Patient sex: M
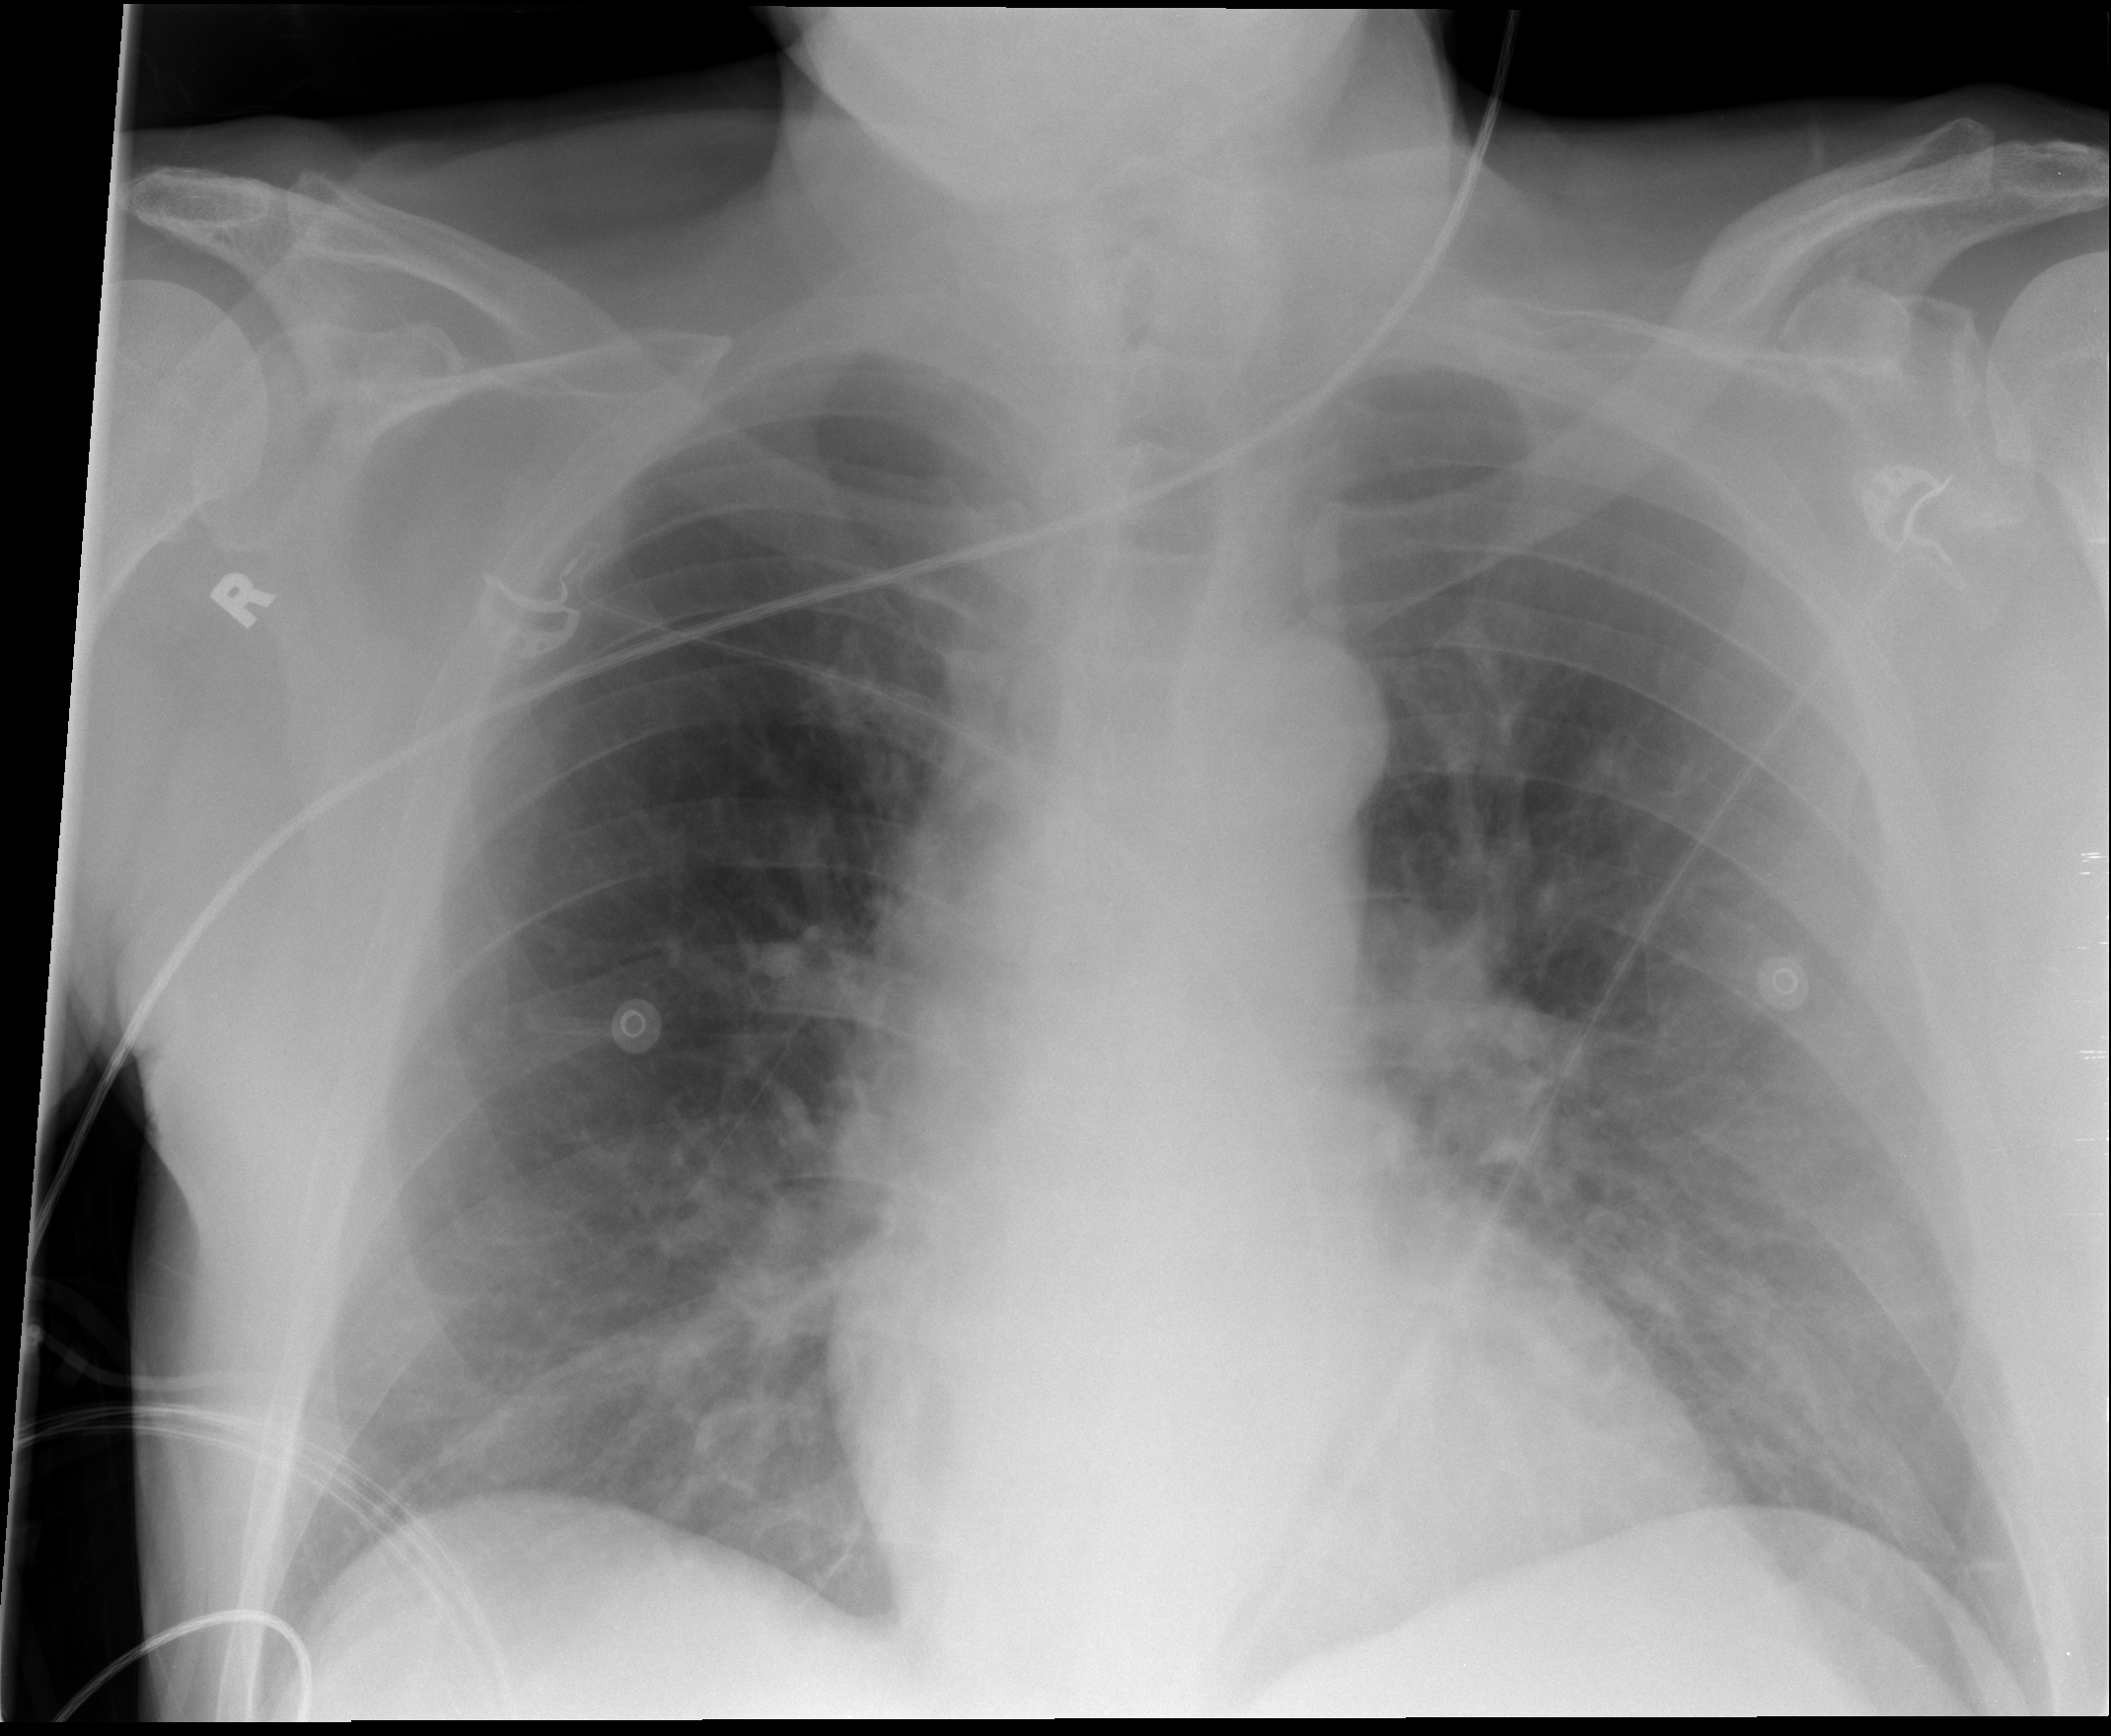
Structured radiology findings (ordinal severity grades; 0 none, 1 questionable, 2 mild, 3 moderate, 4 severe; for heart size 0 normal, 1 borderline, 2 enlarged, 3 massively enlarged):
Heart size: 0
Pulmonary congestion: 0
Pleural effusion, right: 0
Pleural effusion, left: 0
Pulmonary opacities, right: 2
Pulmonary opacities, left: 2
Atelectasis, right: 0
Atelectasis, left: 0